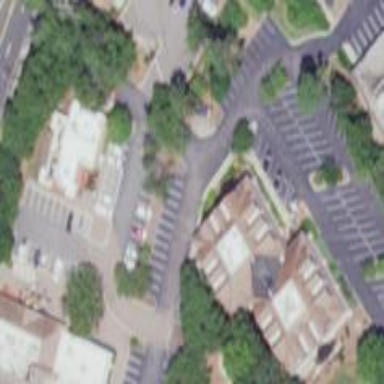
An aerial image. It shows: Commercial building.